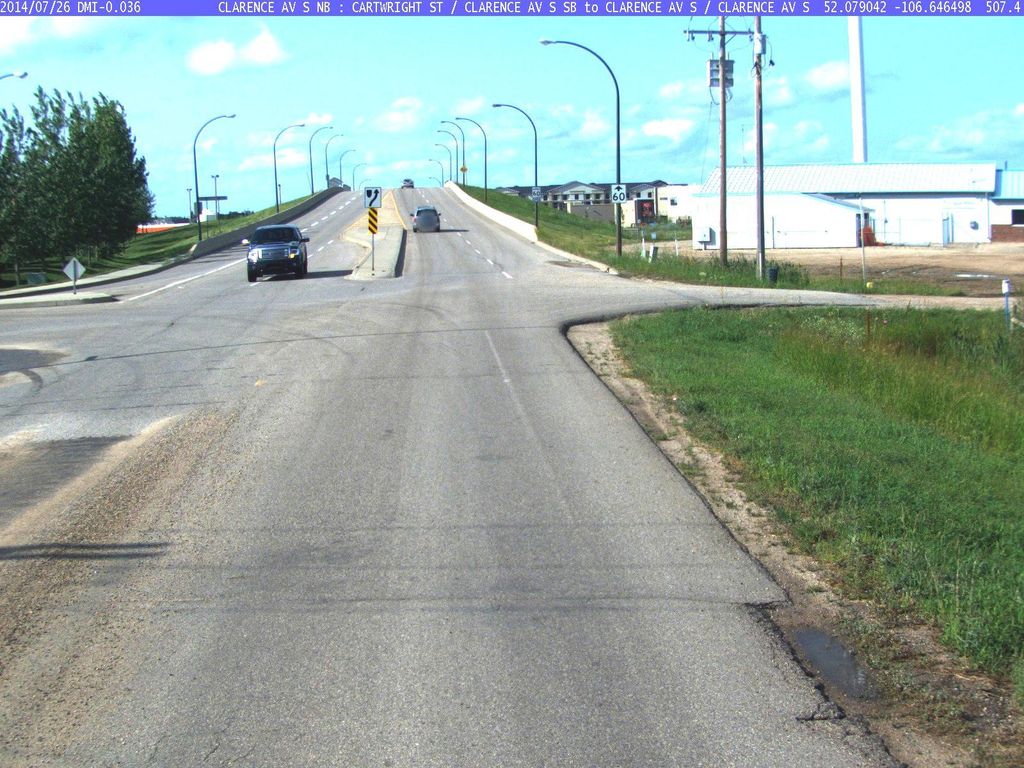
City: saskatoon